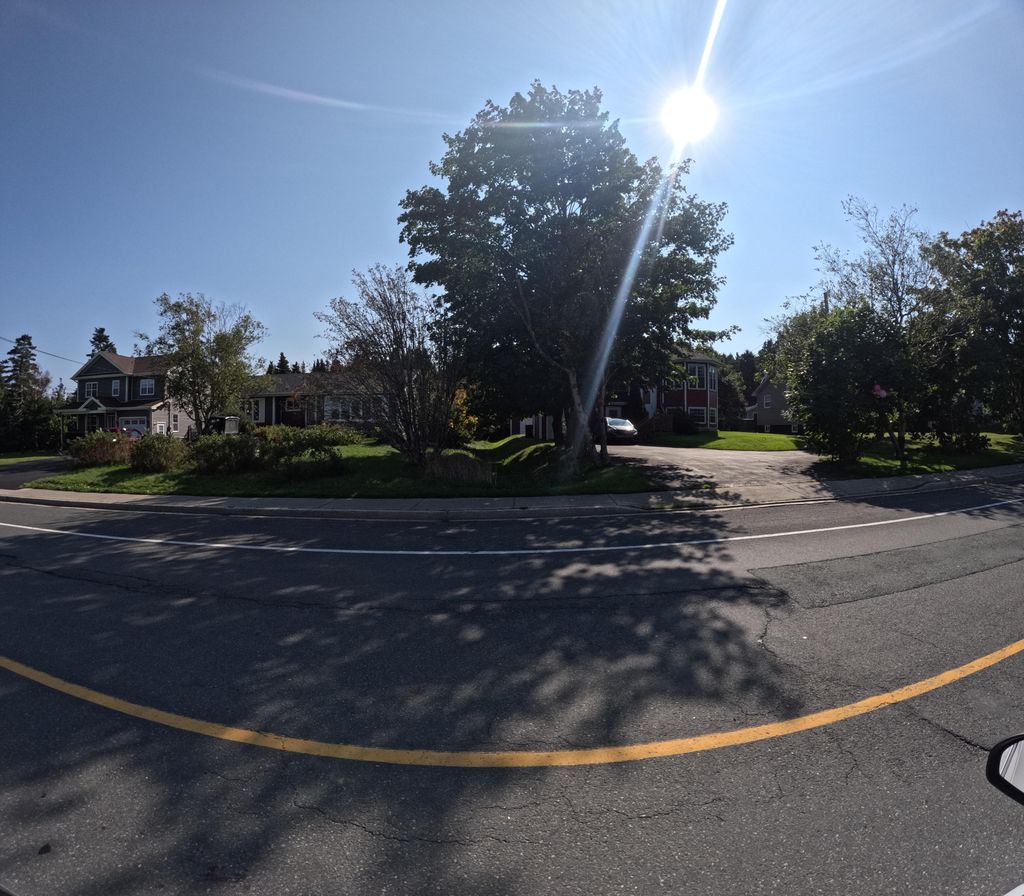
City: st_johns